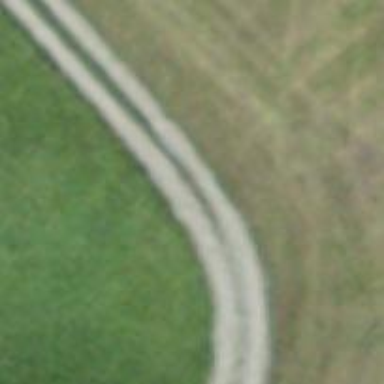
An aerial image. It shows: Track with grade 3 surface.